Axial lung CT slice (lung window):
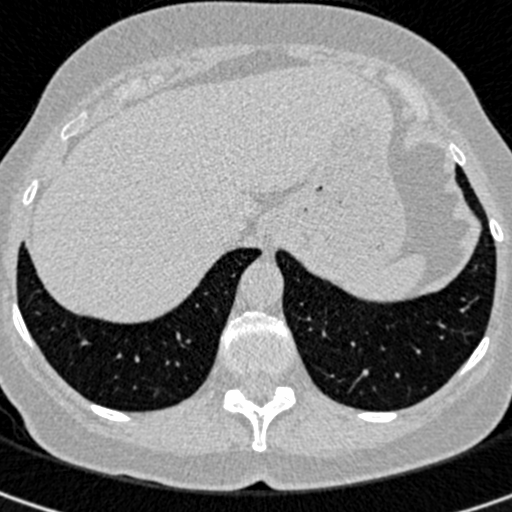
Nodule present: no